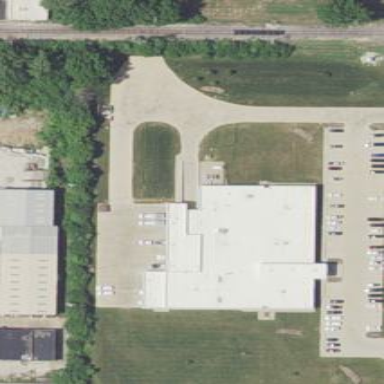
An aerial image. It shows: Commercial building.